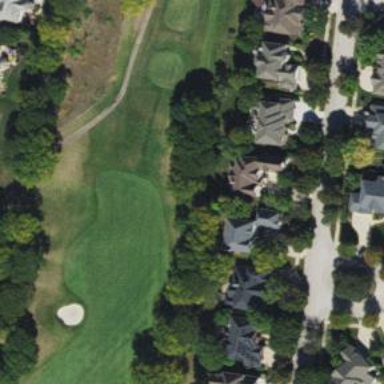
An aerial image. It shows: Path used for both walking and golf.